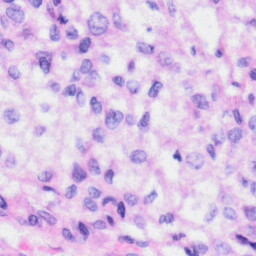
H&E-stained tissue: Liver